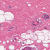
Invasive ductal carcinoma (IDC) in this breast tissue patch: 0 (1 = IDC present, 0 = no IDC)